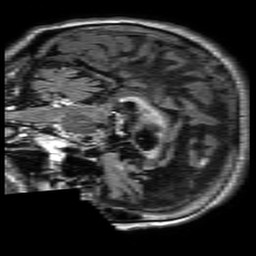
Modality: FLAIR
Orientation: sagittal
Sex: female
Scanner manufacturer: philips
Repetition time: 11 s
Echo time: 0.125 s